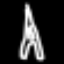
Label: The Eiffel Tower